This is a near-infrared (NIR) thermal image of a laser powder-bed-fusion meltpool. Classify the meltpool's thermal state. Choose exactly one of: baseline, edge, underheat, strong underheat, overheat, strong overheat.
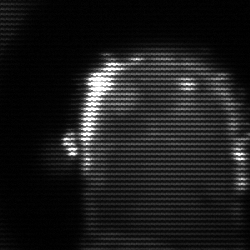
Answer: baseline